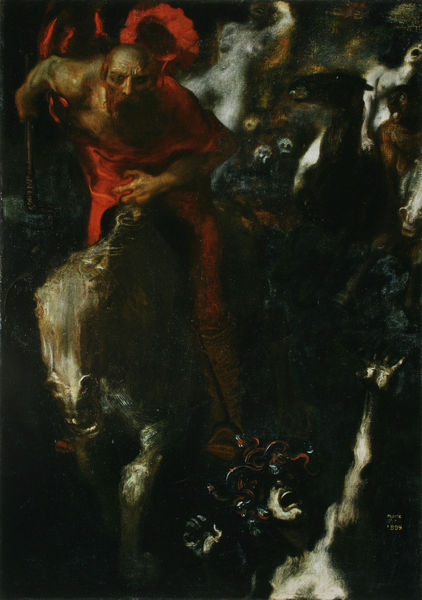
Titel: Wilde Jagd
Künstler: Franz von Stuck
Standort: Paris
Institution: Musée d'Orsay
Schlagwörter: akt, blau, dunkel, feuer, gemälde, hand, held, körper, mann, nackt, weiß, frauen, gelb, grün, menschen, ocker, braun, brust, busen, frau, grau, hell, köpfe, mund, männer, nase, schwarz, rot, tier, beige, hochformat, malerei, bart, gericht, gesichter, arm, arme, augen, gesicht, inkarnat, leiche, mensch, mord, rembrandt, schädel, tod, tot, vollbart, gesten, signatur, öl, auge, haare, mantel, blässe, frontal, renaissance, pferd, pferde, reiter, bewegt, mähne, rappe, reiten, ritt, brüste, liegen, düster, italien, stab, angst, gewalt, krieg, schlacht, detail, glatze, nackte, ölfarbe, scham, fallen, flucht, leiber, maske, narr, spanisch, traum, jugenstil, strafe, dynamik, furcht, getümmel, schrecken, schlange, dämon, jagd, schimmel, halbglatze, bedrohung, skelett, totenkopf, zähne, finsternis, dynamisch, ross, albtraum, alptraum, hilfe, hölle, leid, qual, schmerz, schreien, teufel, maul, nüstern, unkel, dante, fall, medusa, meduse, medusenhaupt, perseus, schlangen, löwe, manteö, sünde, narrenkappe, schrei, el greco, gestreckt, blaß, unheimlich, rufe, galopp, athen, dämonen, geister, inferno, monster, hydra, michelangelo, voll, italienisch, masken, gekrümmt, raubtier, füssli, nachtmahr, rot7, sünder, gorgonen, apokalyptisch, schreie, moster, pagasus, süde, 20. jahrhundert, frauen schrei, infrno